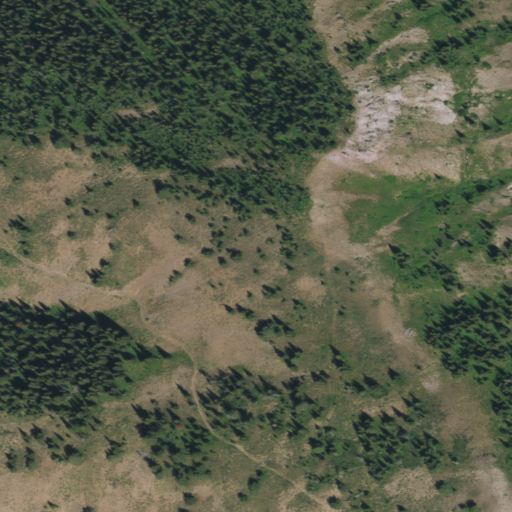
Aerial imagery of mountain in Wyoming named Hominy Peak containing shrub and evergreen forest